Interaction volume radius: 5 \u00c5
Interaction volume height: 20 \u00c5
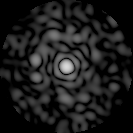
Disorder parameter: 0.8763